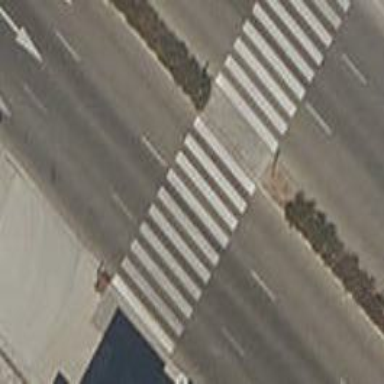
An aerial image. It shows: Uncontrolled crossing on the road.